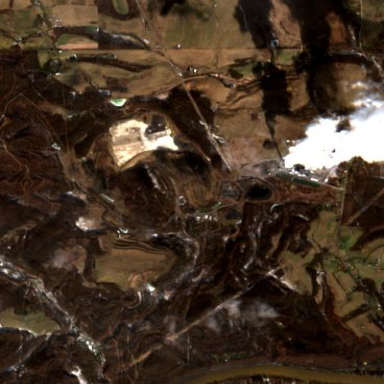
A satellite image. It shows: Quarry area.